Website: apple
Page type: receipt
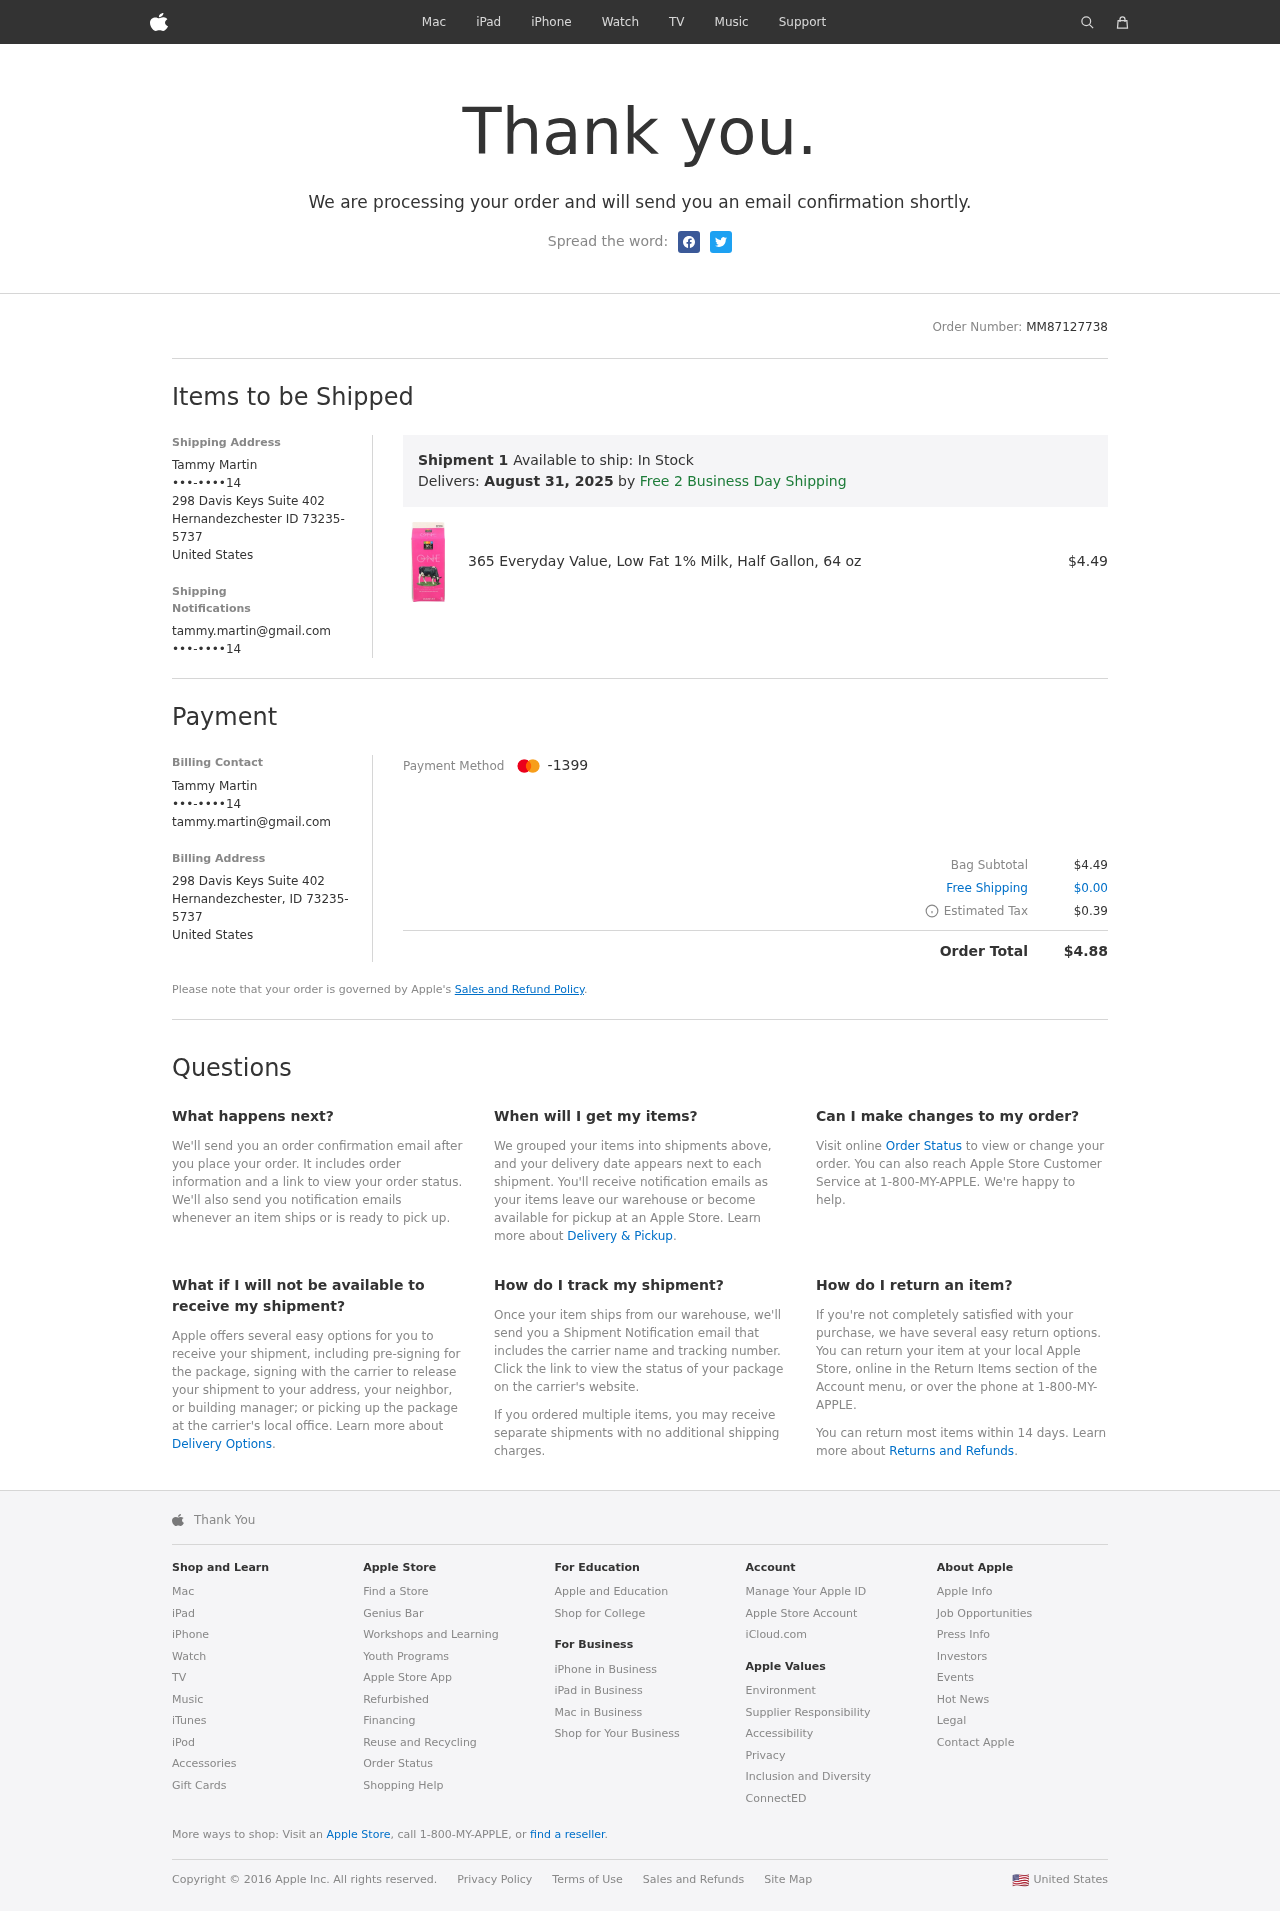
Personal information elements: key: PII_CARD_LAST4
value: -1399
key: PII_CITY
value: Hernandezchester
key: PII_COUNTRY
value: United States
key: PII_EMAIL
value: tammy.martin@gmail.com
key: PII_EMAIL2
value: tammy.martin@gmail.com
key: PII_FULLNAME
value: Tammy Martin
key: PII_FULLNAME2
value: Tammy Martin
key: PII_PHONE
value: •••-••••14
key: PII_PHONE2
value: •••-••••14
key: PII_PHONE3
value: •••-••••14
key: PII_POSTCODE_FULL
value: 73235-5737
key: PII_STATE_ABBR
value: ID
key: PII_STREET
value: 298 Davis Keys Suite 402
Product elements: key: PRODUCT1_NAME
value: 365 Everyday Value, Low Fat 1% Milk, Half Gallon, 64 oz
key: PRODUCT1_PRICE
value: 4.49
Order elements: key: ORDER_ID
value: MM87127738
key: ORDER_DELIVERY_DATE
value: August 31, 2025
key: ORDER_SUBTOTAL
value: $4.49
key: ORDER_SHIPPING_COST
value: $0.00
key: ORDER_TAX
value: $0.39
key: ORDER_TOTAL
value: $4.88